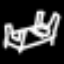
Label: bed